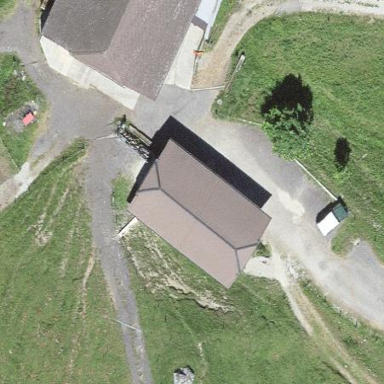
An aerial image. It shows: Gabled building.